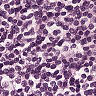
Metastatic tissue present: no